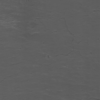
Label: not_dusty